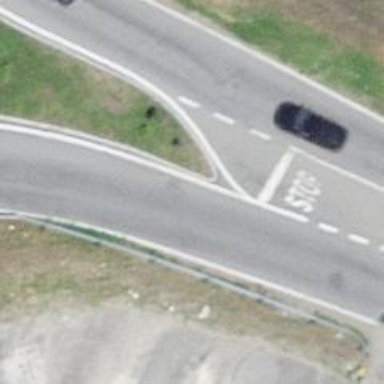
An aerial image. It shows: Primary highway with asphalt surface. There are sidewalks on both sides of the road.